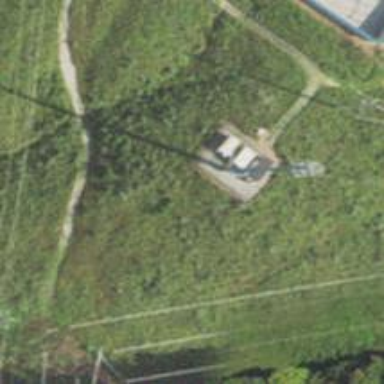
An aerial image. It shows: Communication mast tower.